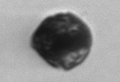
Label: Scrippsiella